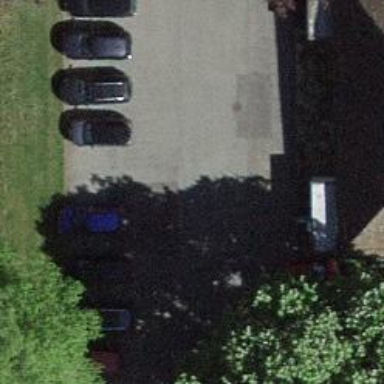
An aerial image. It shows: Parking area with surface.